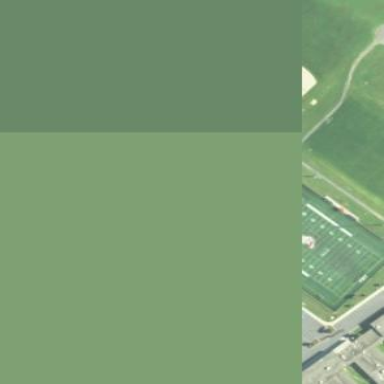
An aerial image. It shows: Soccer pitch with grass paver surface for recreational activities.